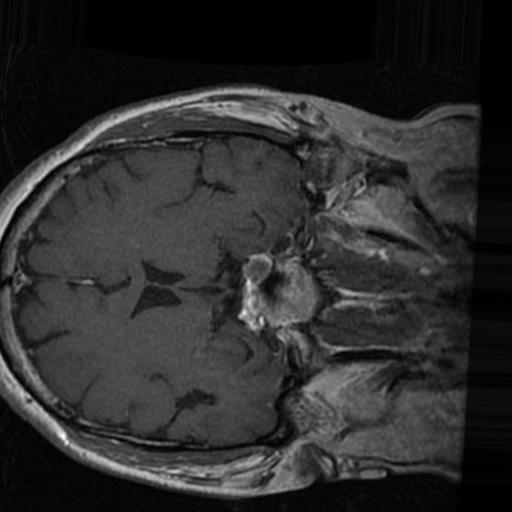
Label: brain_tumor